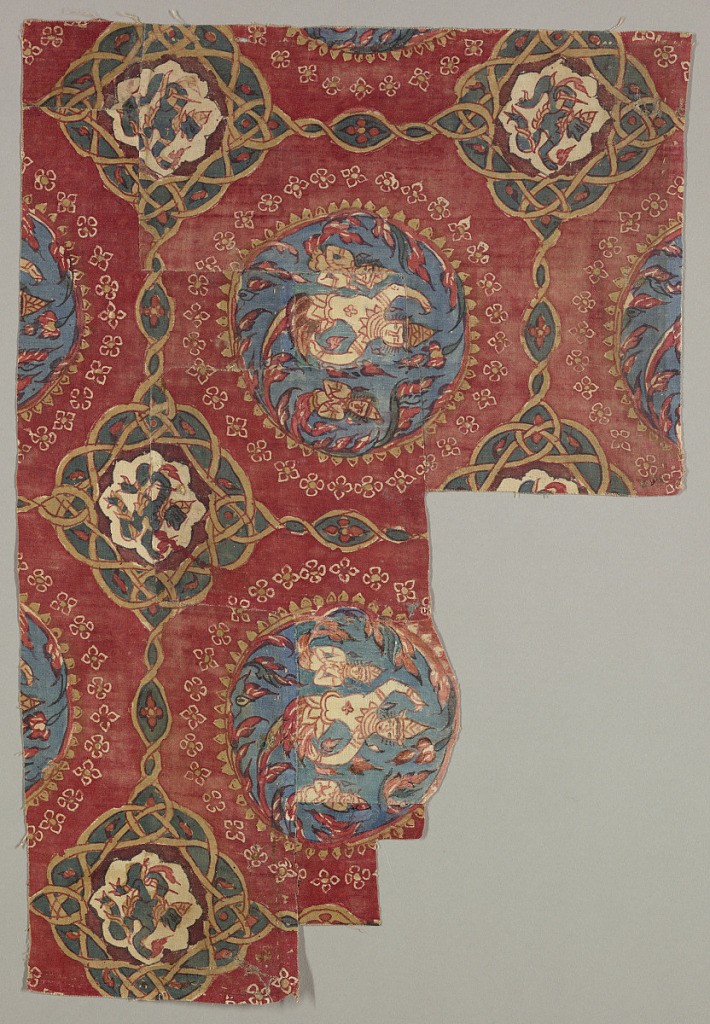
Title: Textile
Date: late 18th century
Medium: cotton Technique: mordant for 2 reds and purple applied by pen and brush; madder dyed; blue applied by brush; yellow applied over blue for green; chintz on plain weave
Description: Grid of curving stems containing cartouches of dancing figures on a red background. Made for export to Thailand.